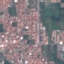
Land use / land cover: Residential